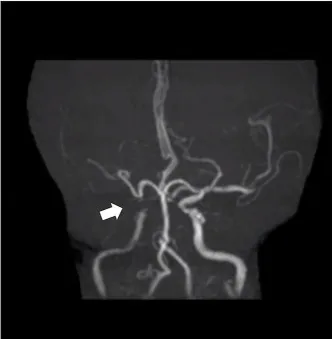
MRI and MRA images of the head of the patient. (B) The right internal carotid artery and right middle cerebral artery demonstrate severe stenosis and are almost occluded (white arrow). MRI: magnetic resonance imaging. MRA: magnetic resonance angiography.
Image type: radiology (mri)